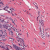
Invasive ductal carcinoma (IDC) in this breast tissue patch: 1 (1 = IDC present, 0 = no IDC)